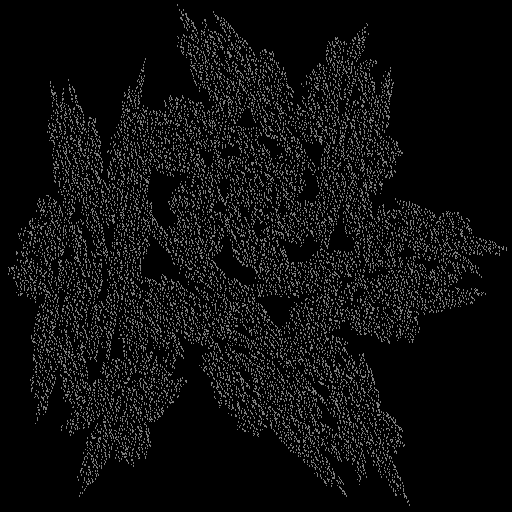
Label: bedder